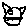
Label: cat